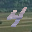
Label: 4